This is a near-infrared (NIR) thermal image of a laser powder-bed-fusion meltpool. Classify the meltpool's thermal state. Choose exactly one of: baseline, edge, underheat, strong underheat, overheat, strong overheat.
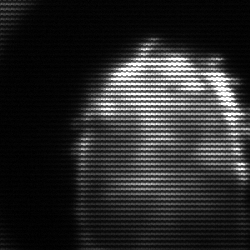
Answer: baseline